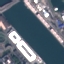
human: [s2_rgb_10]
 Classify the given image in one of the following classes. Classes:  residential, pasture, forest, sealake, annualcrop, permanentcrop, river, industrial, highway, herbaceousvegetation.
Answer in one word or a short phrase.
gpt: River